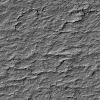
Atmospheric dust classification: not_dusty